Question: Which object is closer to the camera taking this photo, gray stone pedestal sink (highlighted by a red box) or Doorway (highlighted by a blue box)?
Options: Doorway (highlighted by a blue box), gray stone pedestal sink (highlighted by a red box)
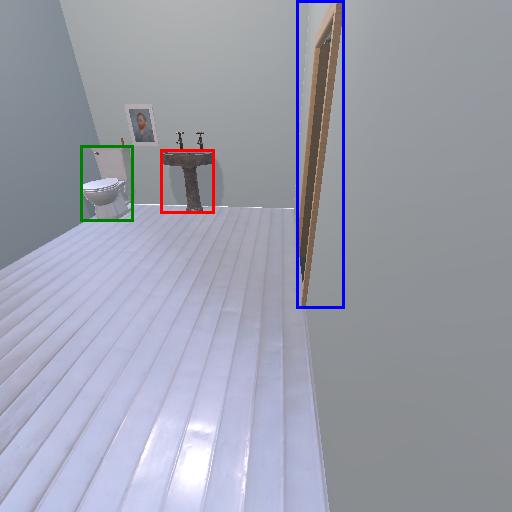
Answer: Doorway (highlighted by a blue box)